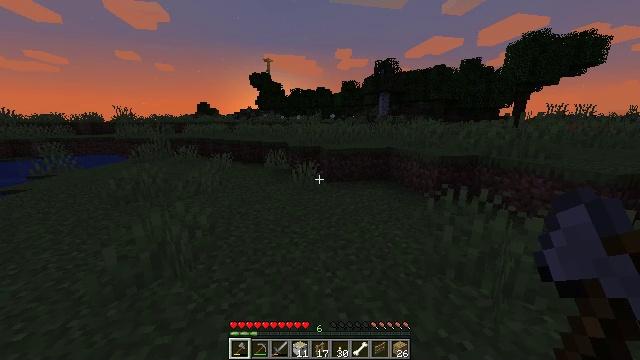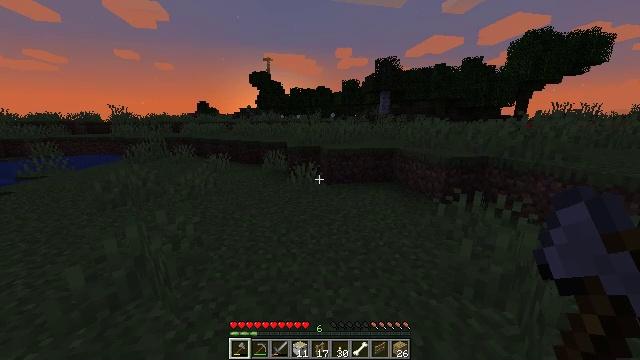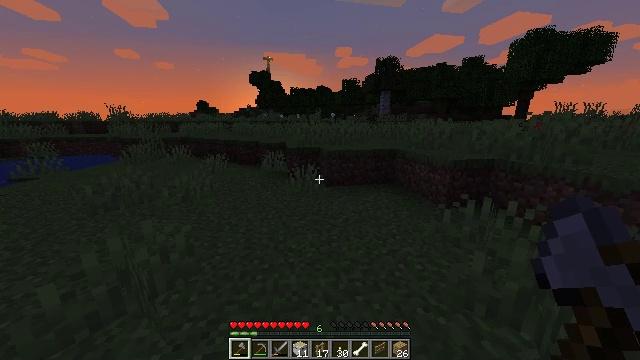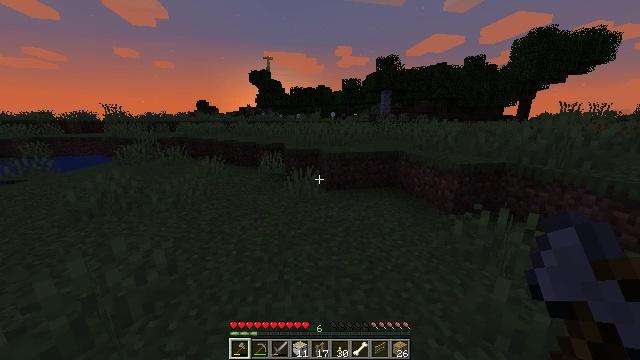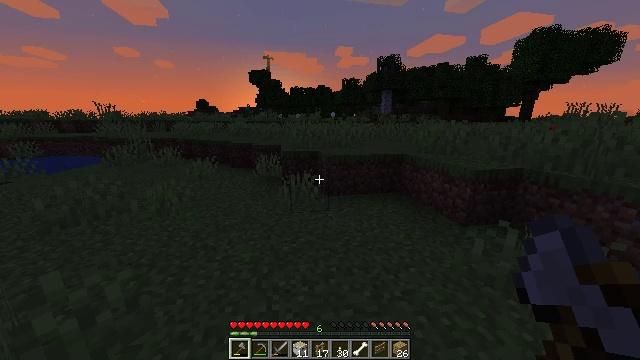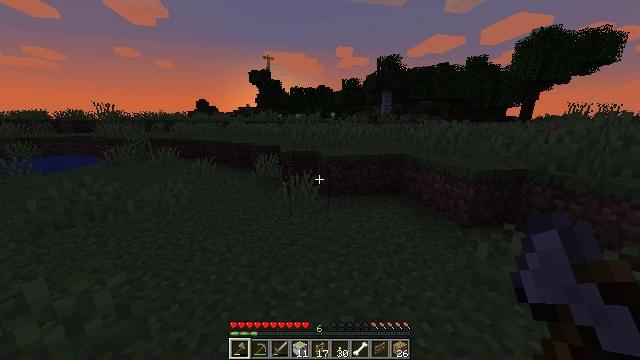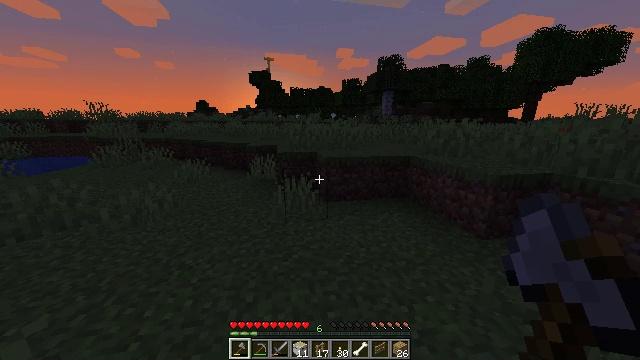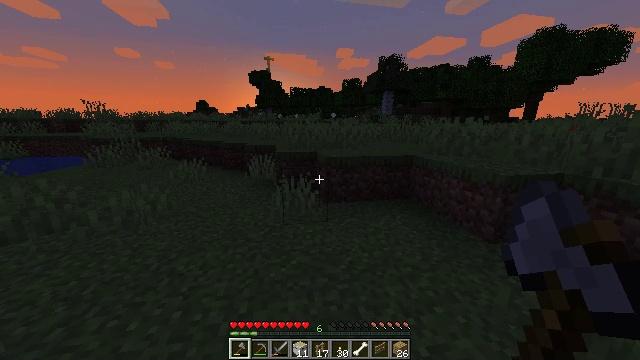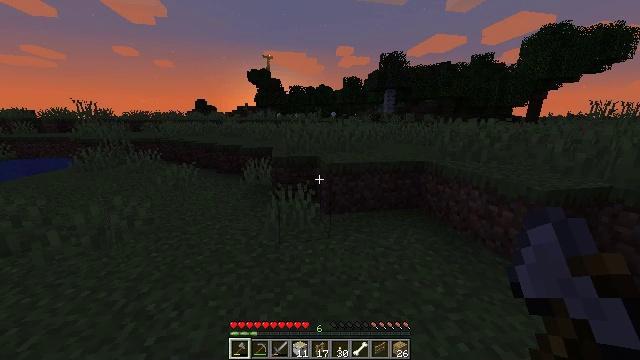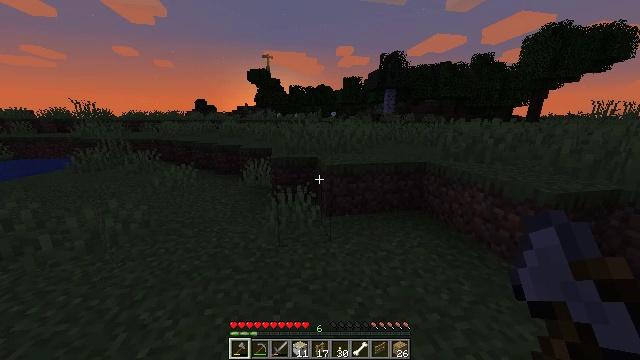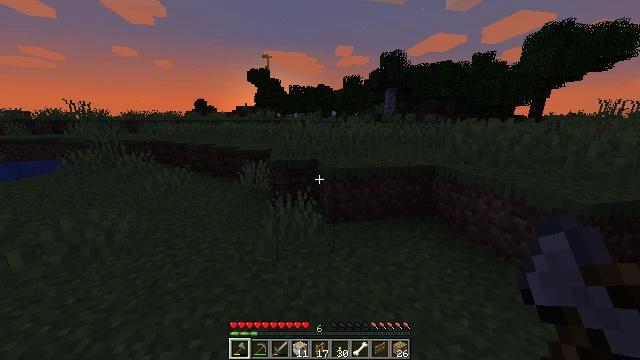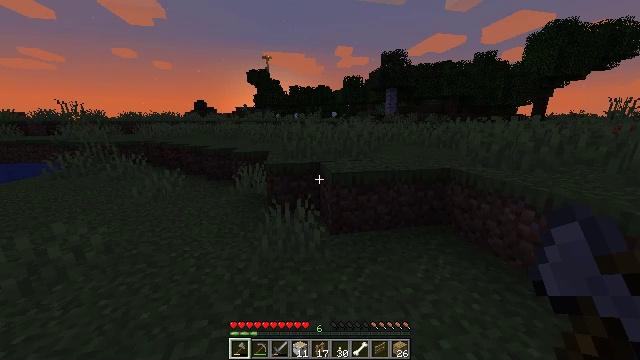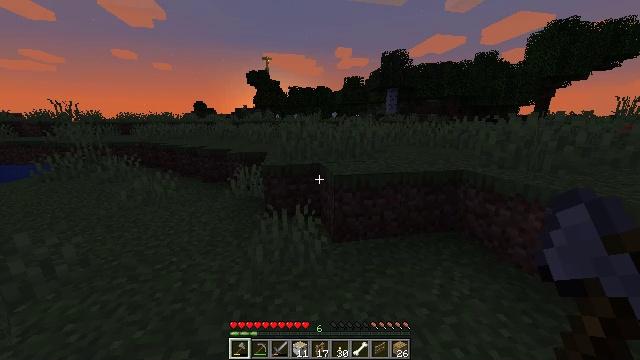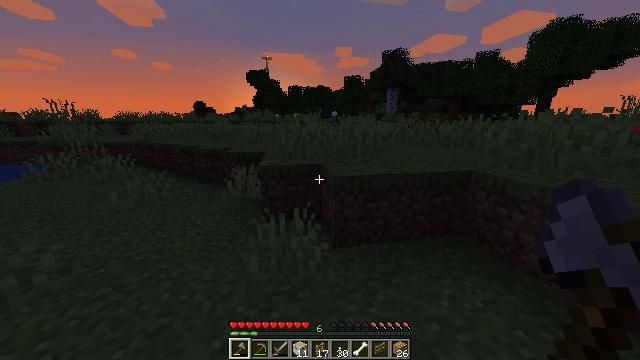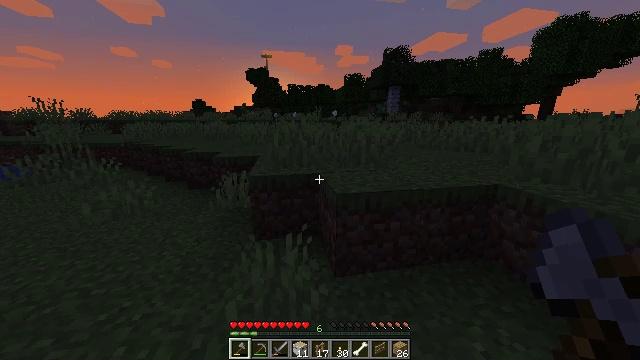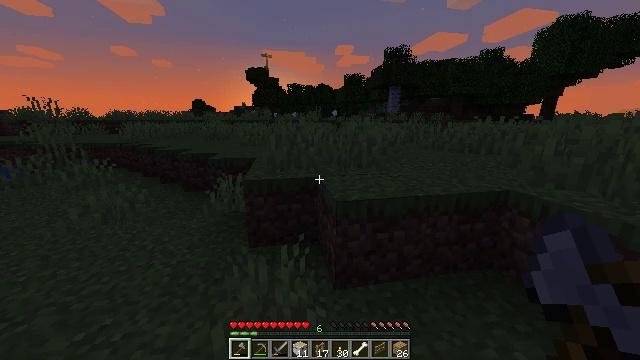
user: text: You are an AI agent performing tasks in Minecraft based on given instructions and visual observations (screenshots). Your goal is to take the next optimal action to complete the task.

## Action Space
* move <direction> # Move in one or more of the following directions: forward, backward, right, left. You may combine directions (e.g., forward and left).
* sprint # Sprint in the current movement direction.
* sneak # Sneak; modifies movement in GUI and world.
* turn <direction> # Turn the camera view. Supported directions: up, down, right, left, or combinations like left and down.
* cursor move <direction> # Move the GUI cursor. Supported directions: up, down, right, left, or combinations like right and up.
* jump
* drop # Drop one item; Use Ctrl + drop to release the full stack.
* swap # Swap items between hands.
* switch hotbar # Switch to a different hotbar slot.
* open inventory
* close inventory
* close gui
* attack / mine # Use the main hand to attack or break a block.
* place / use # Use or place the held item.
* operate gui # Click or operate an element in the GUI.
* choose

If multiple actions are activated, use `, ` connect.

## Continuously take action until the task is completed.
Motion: motion action
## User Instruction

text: In the crafting table, craft a gray bed.
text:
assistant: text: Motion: move forward, sprint
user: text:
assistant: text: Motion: move forward, sprint
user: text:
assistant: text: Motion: move forward, sprint
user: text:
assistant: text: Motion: move forward, sprint
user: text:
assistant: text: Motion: move forward, sprint
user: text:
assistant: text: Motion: move forward, sprint
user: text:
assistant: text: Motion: move forward, sprint
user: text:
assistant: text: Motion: move forward, sprint
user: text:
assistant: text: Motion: move forward, sprint
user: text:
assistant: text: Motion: move forward, sprint
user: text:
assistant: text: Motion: move forward, sprint
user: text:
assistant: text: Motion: move forward, sprint
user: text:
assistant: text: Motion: move forward, sprint
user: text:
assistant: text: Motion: move forward, sprint
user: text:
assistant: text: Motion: move forward, sprint
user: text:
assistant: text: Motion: move forward, sprint
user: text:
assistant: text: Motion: move forward, sprint
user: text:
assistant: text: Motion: move forward, sprint
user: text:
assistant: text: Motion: move forward, sprint
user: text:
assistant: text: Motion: move forward, sprint, jump
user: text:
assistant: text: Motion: move forward, sprint, jump
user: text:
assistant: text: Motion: move forward, sprint, jump
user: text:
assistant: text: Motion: move forward, sprint, jump
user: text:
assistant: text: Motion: move forward, sprint, jump
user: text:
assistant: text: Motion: move forward, sprint, jump
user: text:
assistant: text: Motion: move forward, sprint, jump
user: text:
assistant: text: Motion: move forward, sprint, jump
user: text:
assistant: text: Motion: move forward, sprint, jump
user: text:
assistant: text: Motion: move forward, sprint, jump
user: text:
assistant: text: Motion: move forward, sprint, jump